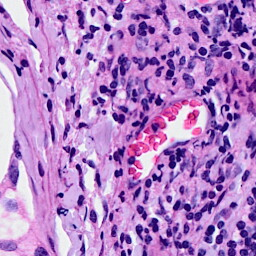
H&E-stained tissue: Breast